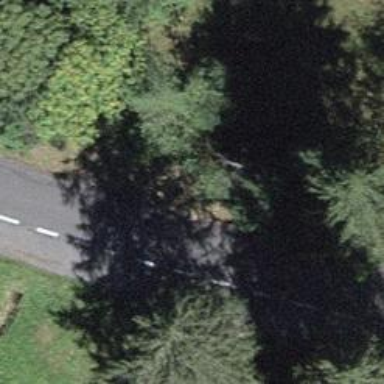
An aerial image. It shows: Passing place on the road.